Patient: sex F, age 68
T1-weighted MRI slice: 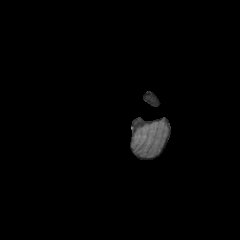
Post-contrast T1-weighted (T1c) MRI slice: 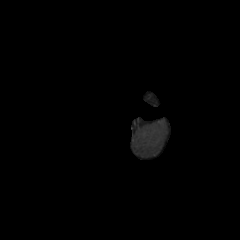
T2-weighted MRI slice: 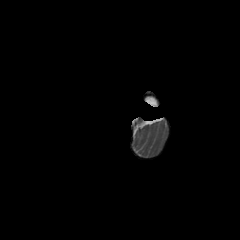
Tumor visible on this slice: no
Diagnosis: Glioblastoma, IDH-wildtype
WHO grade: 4